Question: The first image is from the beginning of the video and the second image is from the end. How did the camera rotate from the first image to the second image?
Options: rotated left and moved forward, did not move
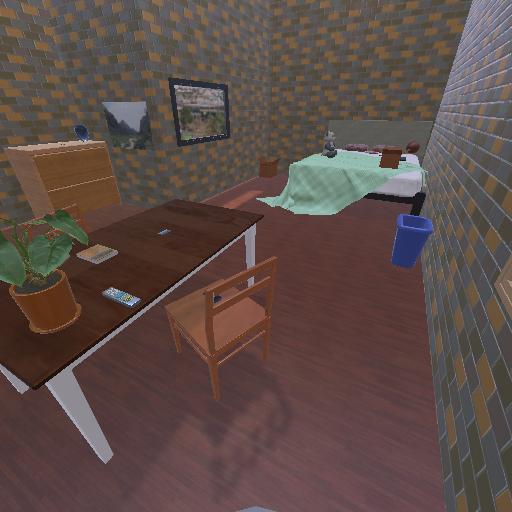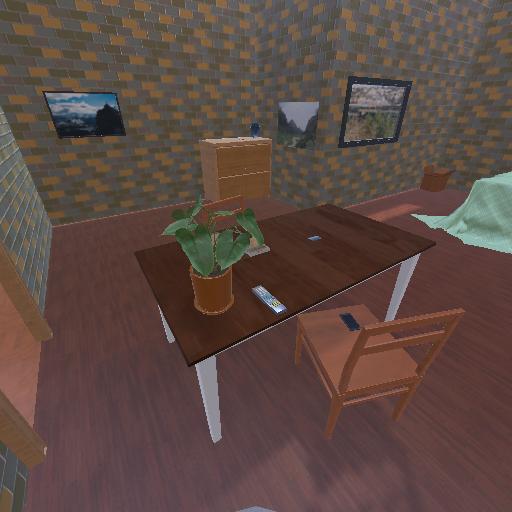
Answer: rotated left and moved forward